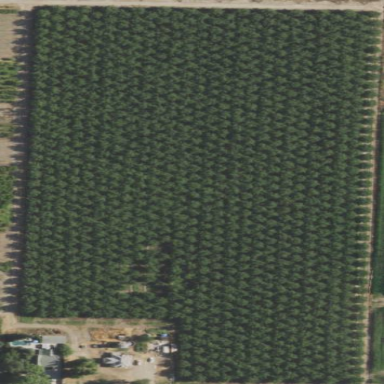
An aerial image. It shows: Orchard filled with peach trees.